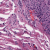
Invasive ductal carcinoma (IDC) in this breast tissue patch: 1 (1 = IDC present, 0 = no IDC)